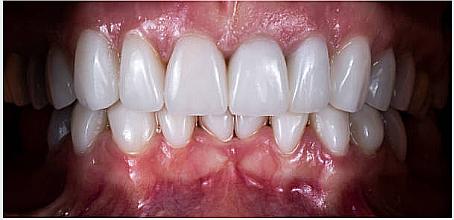
Condition: Gingivitis